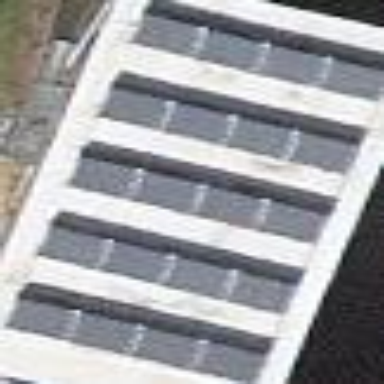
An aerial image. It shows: Solar photovoltaic panel generator.